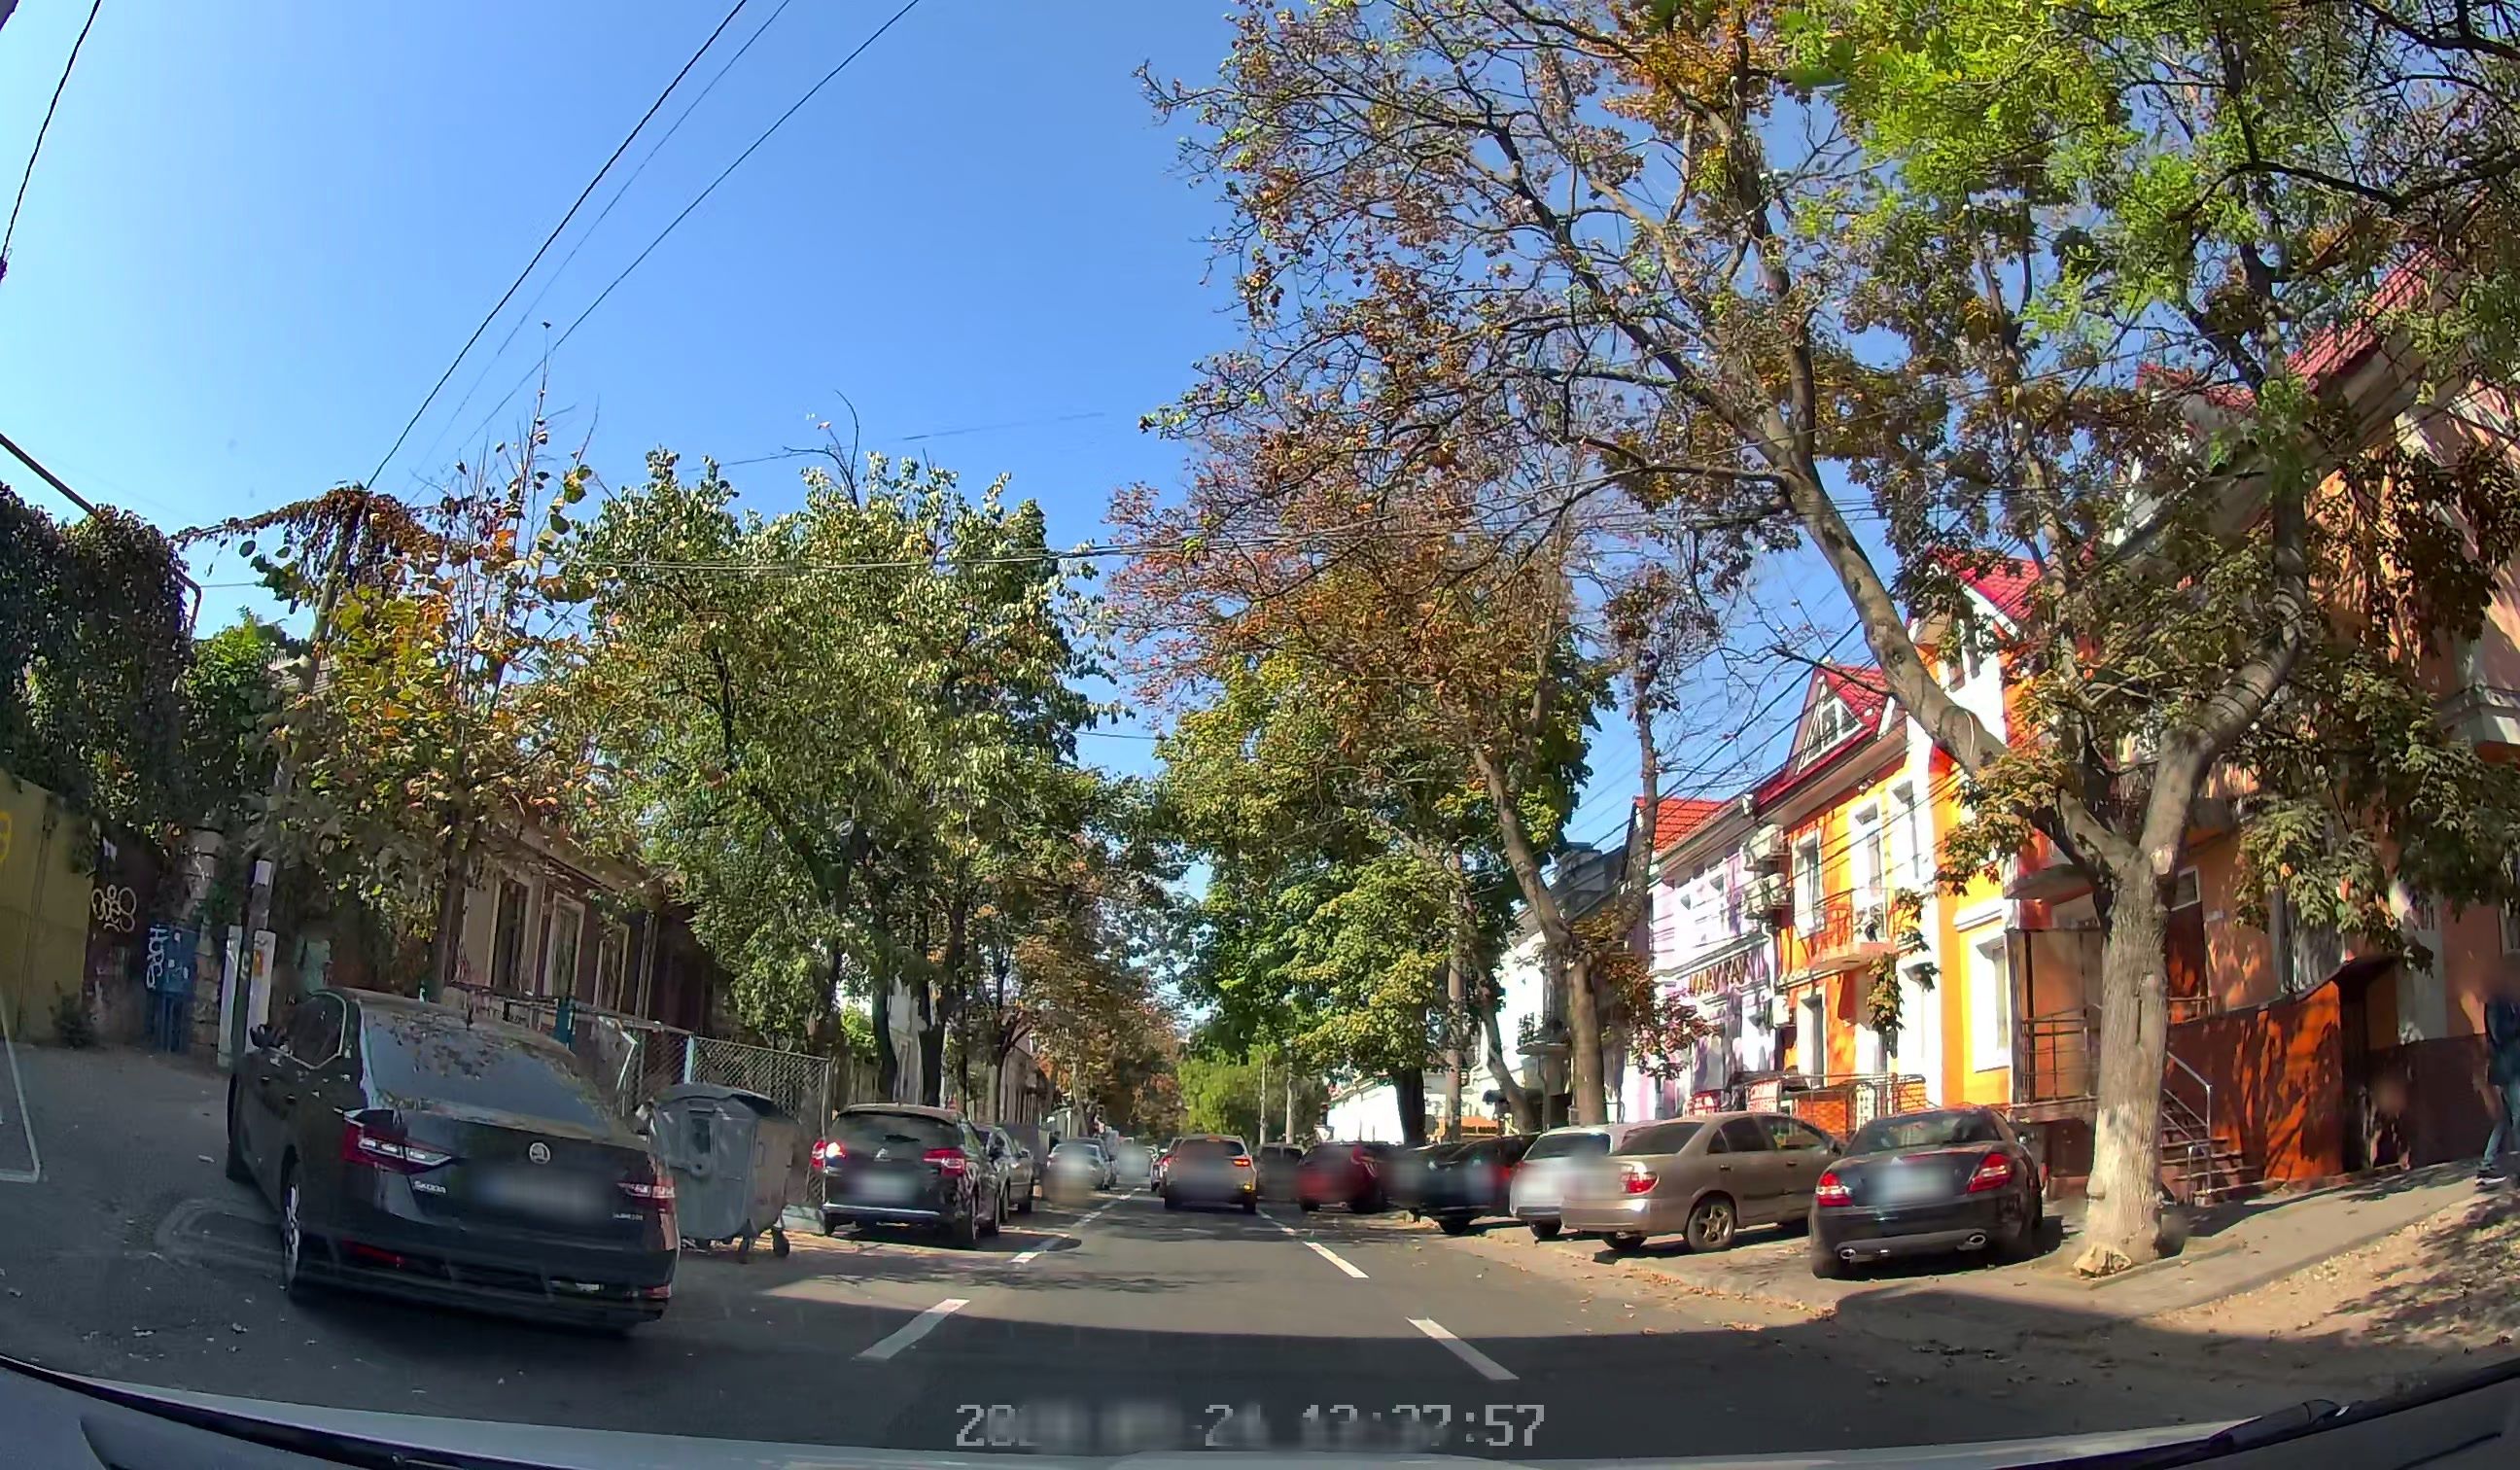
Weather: clear
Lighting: day
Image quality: good
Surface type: driving surface
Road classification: residential
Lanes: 2
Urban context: urban centre
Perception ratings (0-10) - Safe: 1.7, Lively: 9.46, Beautiful: 3.48, Boring: 4.41, Depressing: 2.68, Wealthy: 3.98